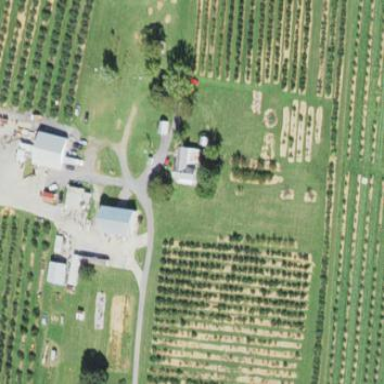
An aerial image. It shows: Orchard.